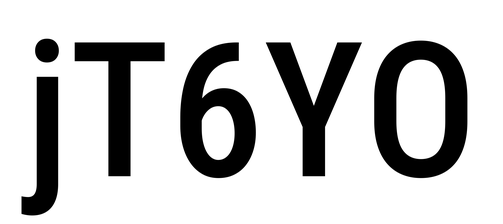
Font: Roboto_Condensed_Medium